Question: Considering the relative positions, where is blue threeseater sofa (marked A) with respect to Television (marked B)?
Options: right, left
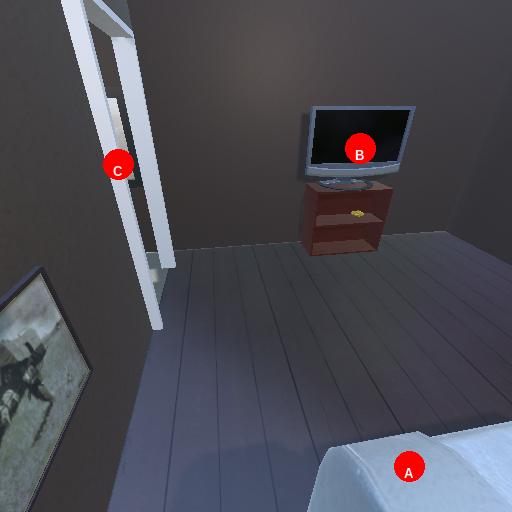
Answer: right